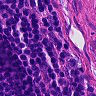
Metastatic tissue present: no